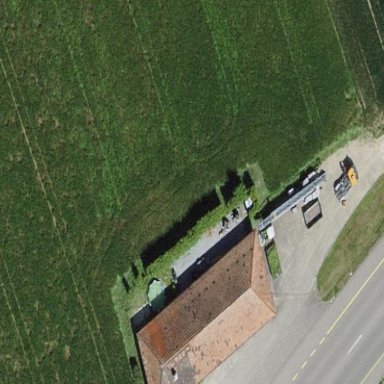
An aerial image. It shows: Shed building.